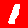
Digit: 1